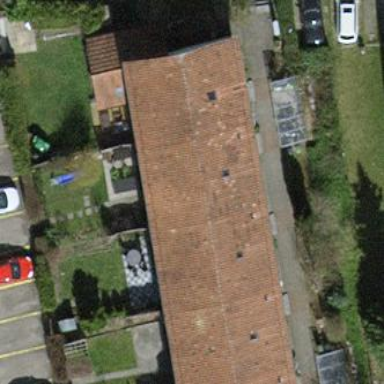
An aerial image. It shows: Building with tiled roof.